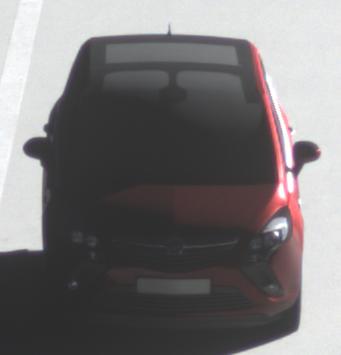
Make: Opel
Model: Zafira Tourer 1.8
Detailed model: Zafira (C) Tourer
Model produced from: 2012/01
Model produced until: 2015/06
Doors: 5
Color: red
Road condition: dry road
Daytime: sunrise or sunset
Contrast: high contrast